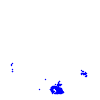
Particle: kaon